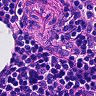
Metastatic tissue present: no